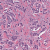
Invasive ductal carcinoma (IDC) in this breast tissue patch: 1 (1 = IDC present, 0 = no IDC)